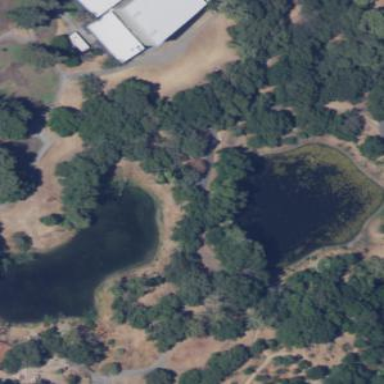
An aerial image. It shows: Pond surrounded by natural water.